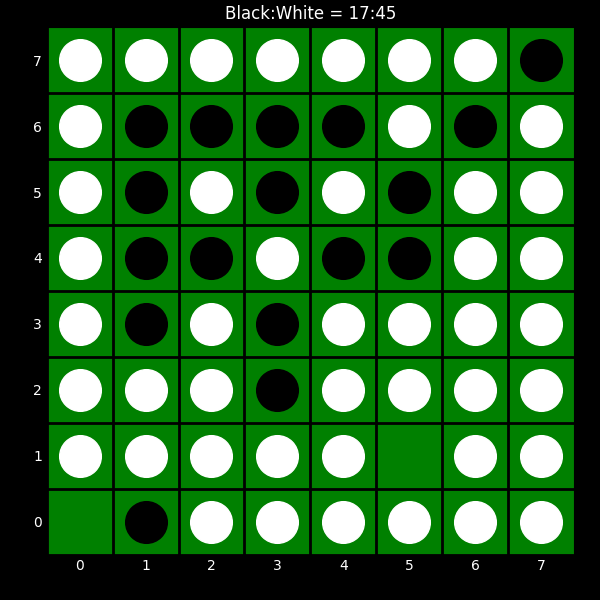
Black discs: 17
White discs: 45